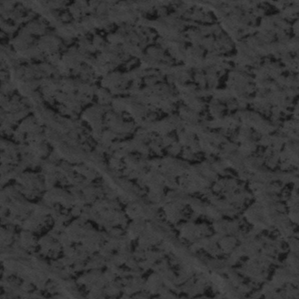
Label: frost